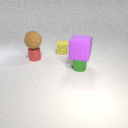
small green metal cylinder to the right of small red metal cylinder